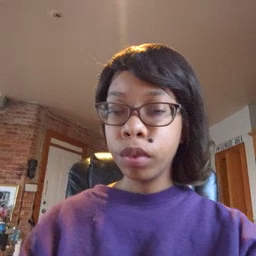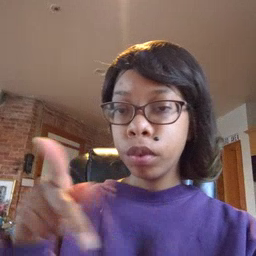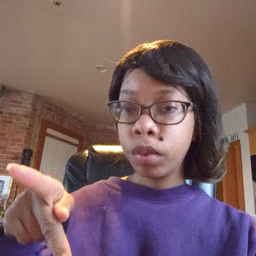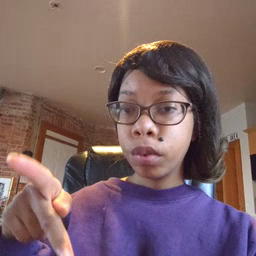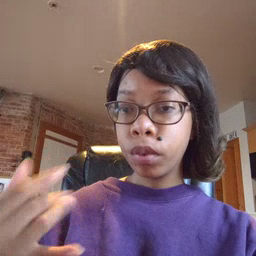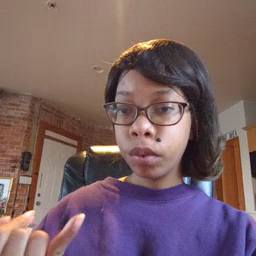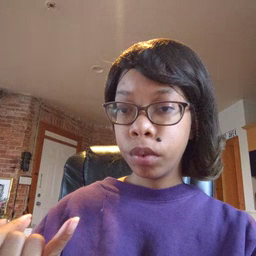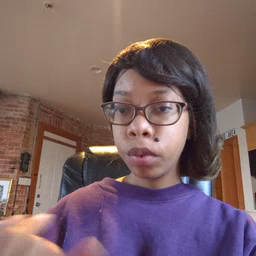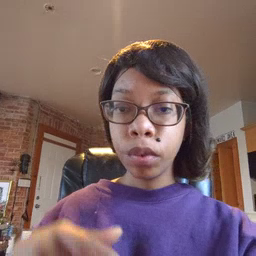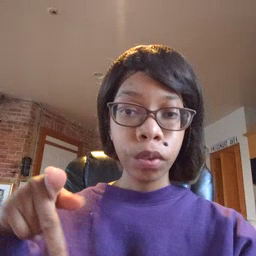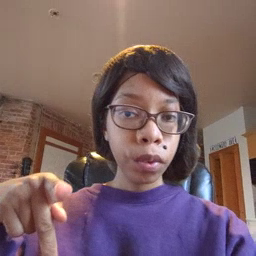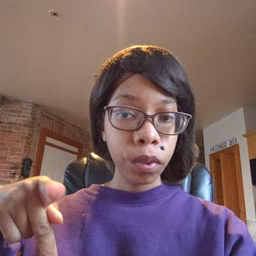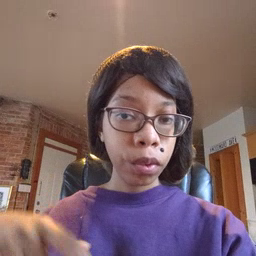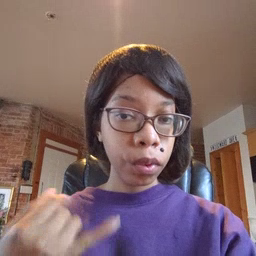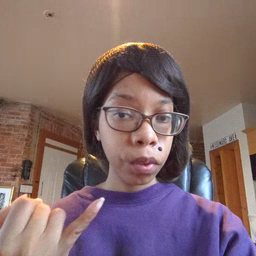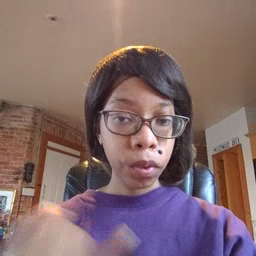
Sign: pajamas